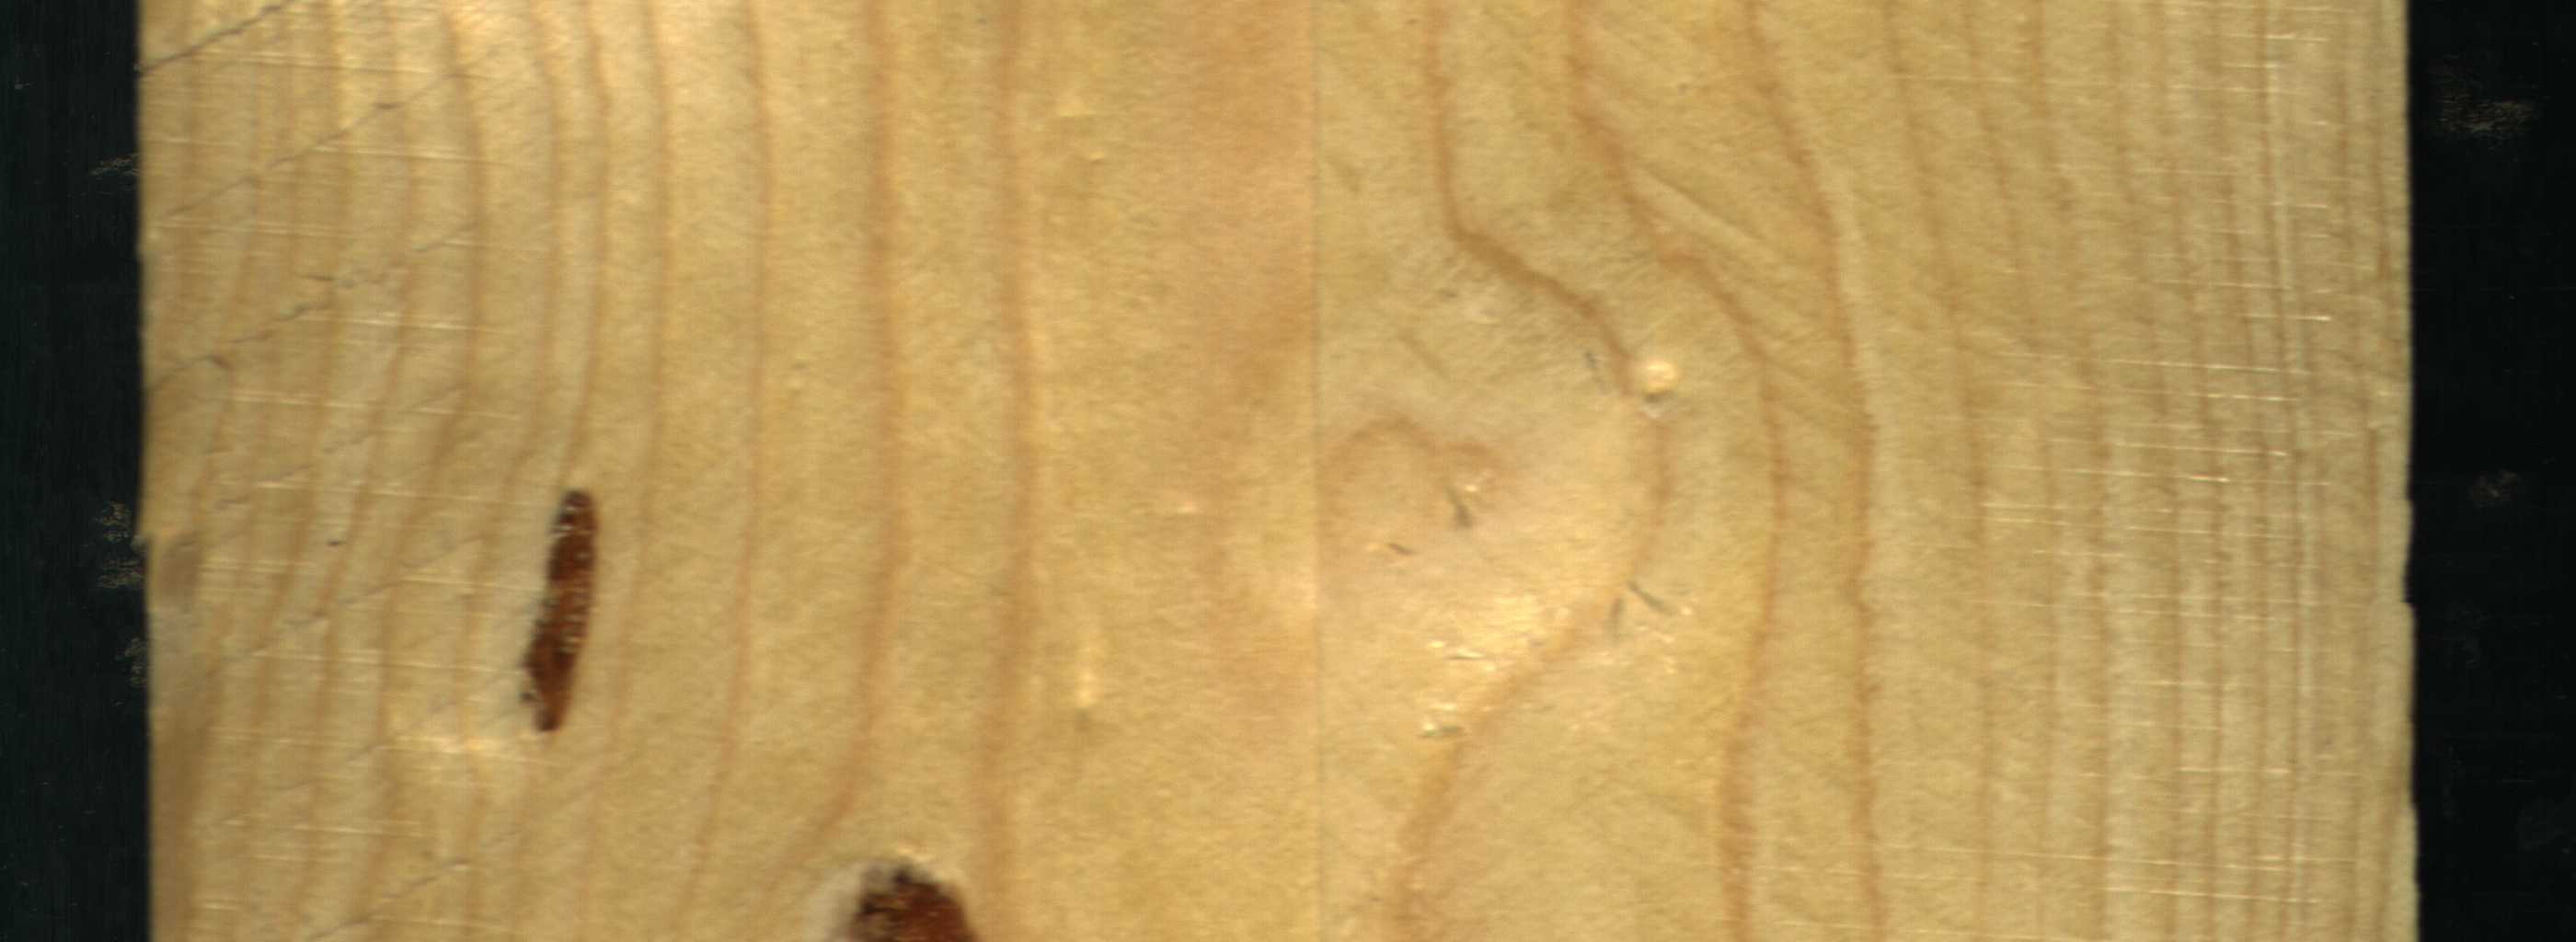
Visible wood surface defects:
resin
resin